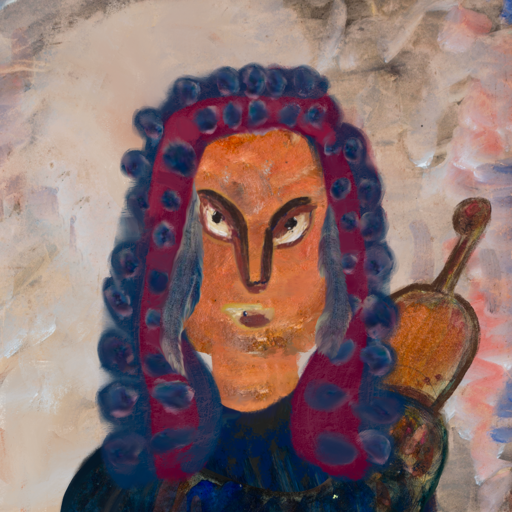
Background: Roy_Bahadur, Head And Neck Front: Boggyland, Face Front: After_Raid, Bust: Pipe, Hair Front: Hill_Girl, Head Accessory: Blank, Second Necklace: Blank, Necklace: Blank, Baby: Blank